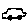
Label: car